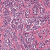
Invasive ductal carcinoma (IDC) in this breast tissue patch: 1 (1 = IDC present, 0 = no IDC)